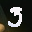
Label: 3